Interaction volume radius: 10 \u00c5
Interaction volume height: 35 \u00c5
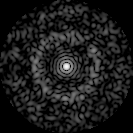
Disorder parameter: 0.8558